Question: I am stuck in this task of adding custom marker with glow. I have attached my desired Image. I am Wondering about to find solution but not able to solve.
marker code which i am using is this.
'''
map.addMarker(new MarkerOptions()
.title(title)
.position(points)
.snippet(snippet)
.icon(BitmapDescriptorFactory.fromResource(res))
).showInfoWindow();
'''

I don't want to use any extra Image. I want to do it through code
,help me please. Thanks!
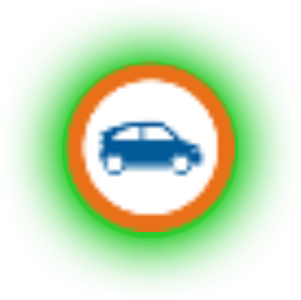
Answer: You can draw a normal custom marker bitmap over the glow effect(only) bitmap.
That should look something like this:
'''
int resourceIdCar = R.drawable.car;
Bitmap bmpCar = BitmapFactory.decodeResource(getResources(), resourceIdCar);
int resourceIdArrow = R.drawable.arrow;
Bitmap bmpArrow = BitmapFactory.decodeResource(getResources(), resourceIdArrow);
Bitmap bmpOverlay = overlay(bmpCar,bmpArrow);
myMarker = googleMap.addMarker(new MarkerOptions()
.position(DerekPos)
.icon(BitmapDescriptorFactory.fromResource(R.mipmap.ic_launcher))
.title("Hello world")
.draggable(true)
//.icon(BitmapDescriptorFactory.fromResource(R.drawable.car))
.icon(BitmapDescriptorFactory.fromBitmap(bmpOverlay))
);
//=-=-=-=-=-=-=
private Bitmap overlay(Bitmap bmp1, Bitmap bmp2) {
Bitmap bmOverlay = Bitmap.createBitmap(bmp1.getWidth(), bmp1.getHeight(), bmp1.getConfig());
Canvas canvas = new Canvas(bmOverlay);
canvas.drawBitmap(bmp1, new Matrix(), null);
canvas.drawBitmap(bmp2, new Matrix(), null);
return bmOverlay;
}
'''